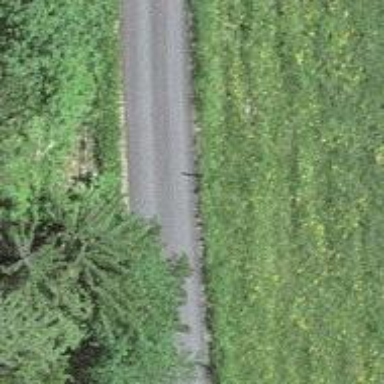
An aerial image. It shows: Well-maintained track road with grade 1 tracktype.